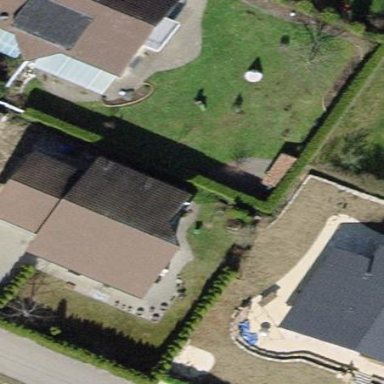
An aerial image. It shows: Gabled roofed house.